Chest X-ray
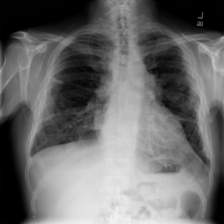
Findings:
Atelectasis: negative
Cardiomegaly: negative
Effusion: positive
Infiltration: negative
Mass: negative
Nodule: negative
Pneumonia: negative
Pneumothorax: negative
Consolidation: negative
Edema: negative
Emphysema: negative
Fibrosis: positive
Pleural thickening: negative
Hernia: negative